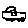
Label: car